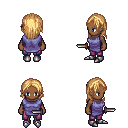
a pixel art fantasy rpg character, female body template, human, dark skin, chain tabard jacket, magenta pants, light blonde long hairstyle, metal boots, dagger, four views (front, back, left, right), 2x2 character sprite sheet, small pixel art, hard edges, no anti-aliasing